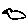
Label: bird